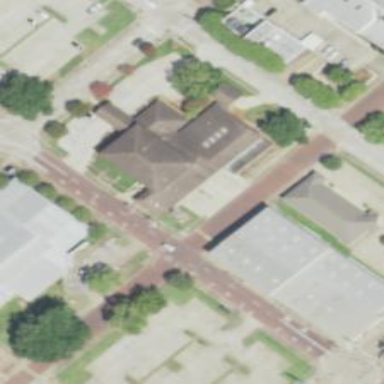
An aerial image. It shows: Building.